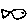
Label: fish